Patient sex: M
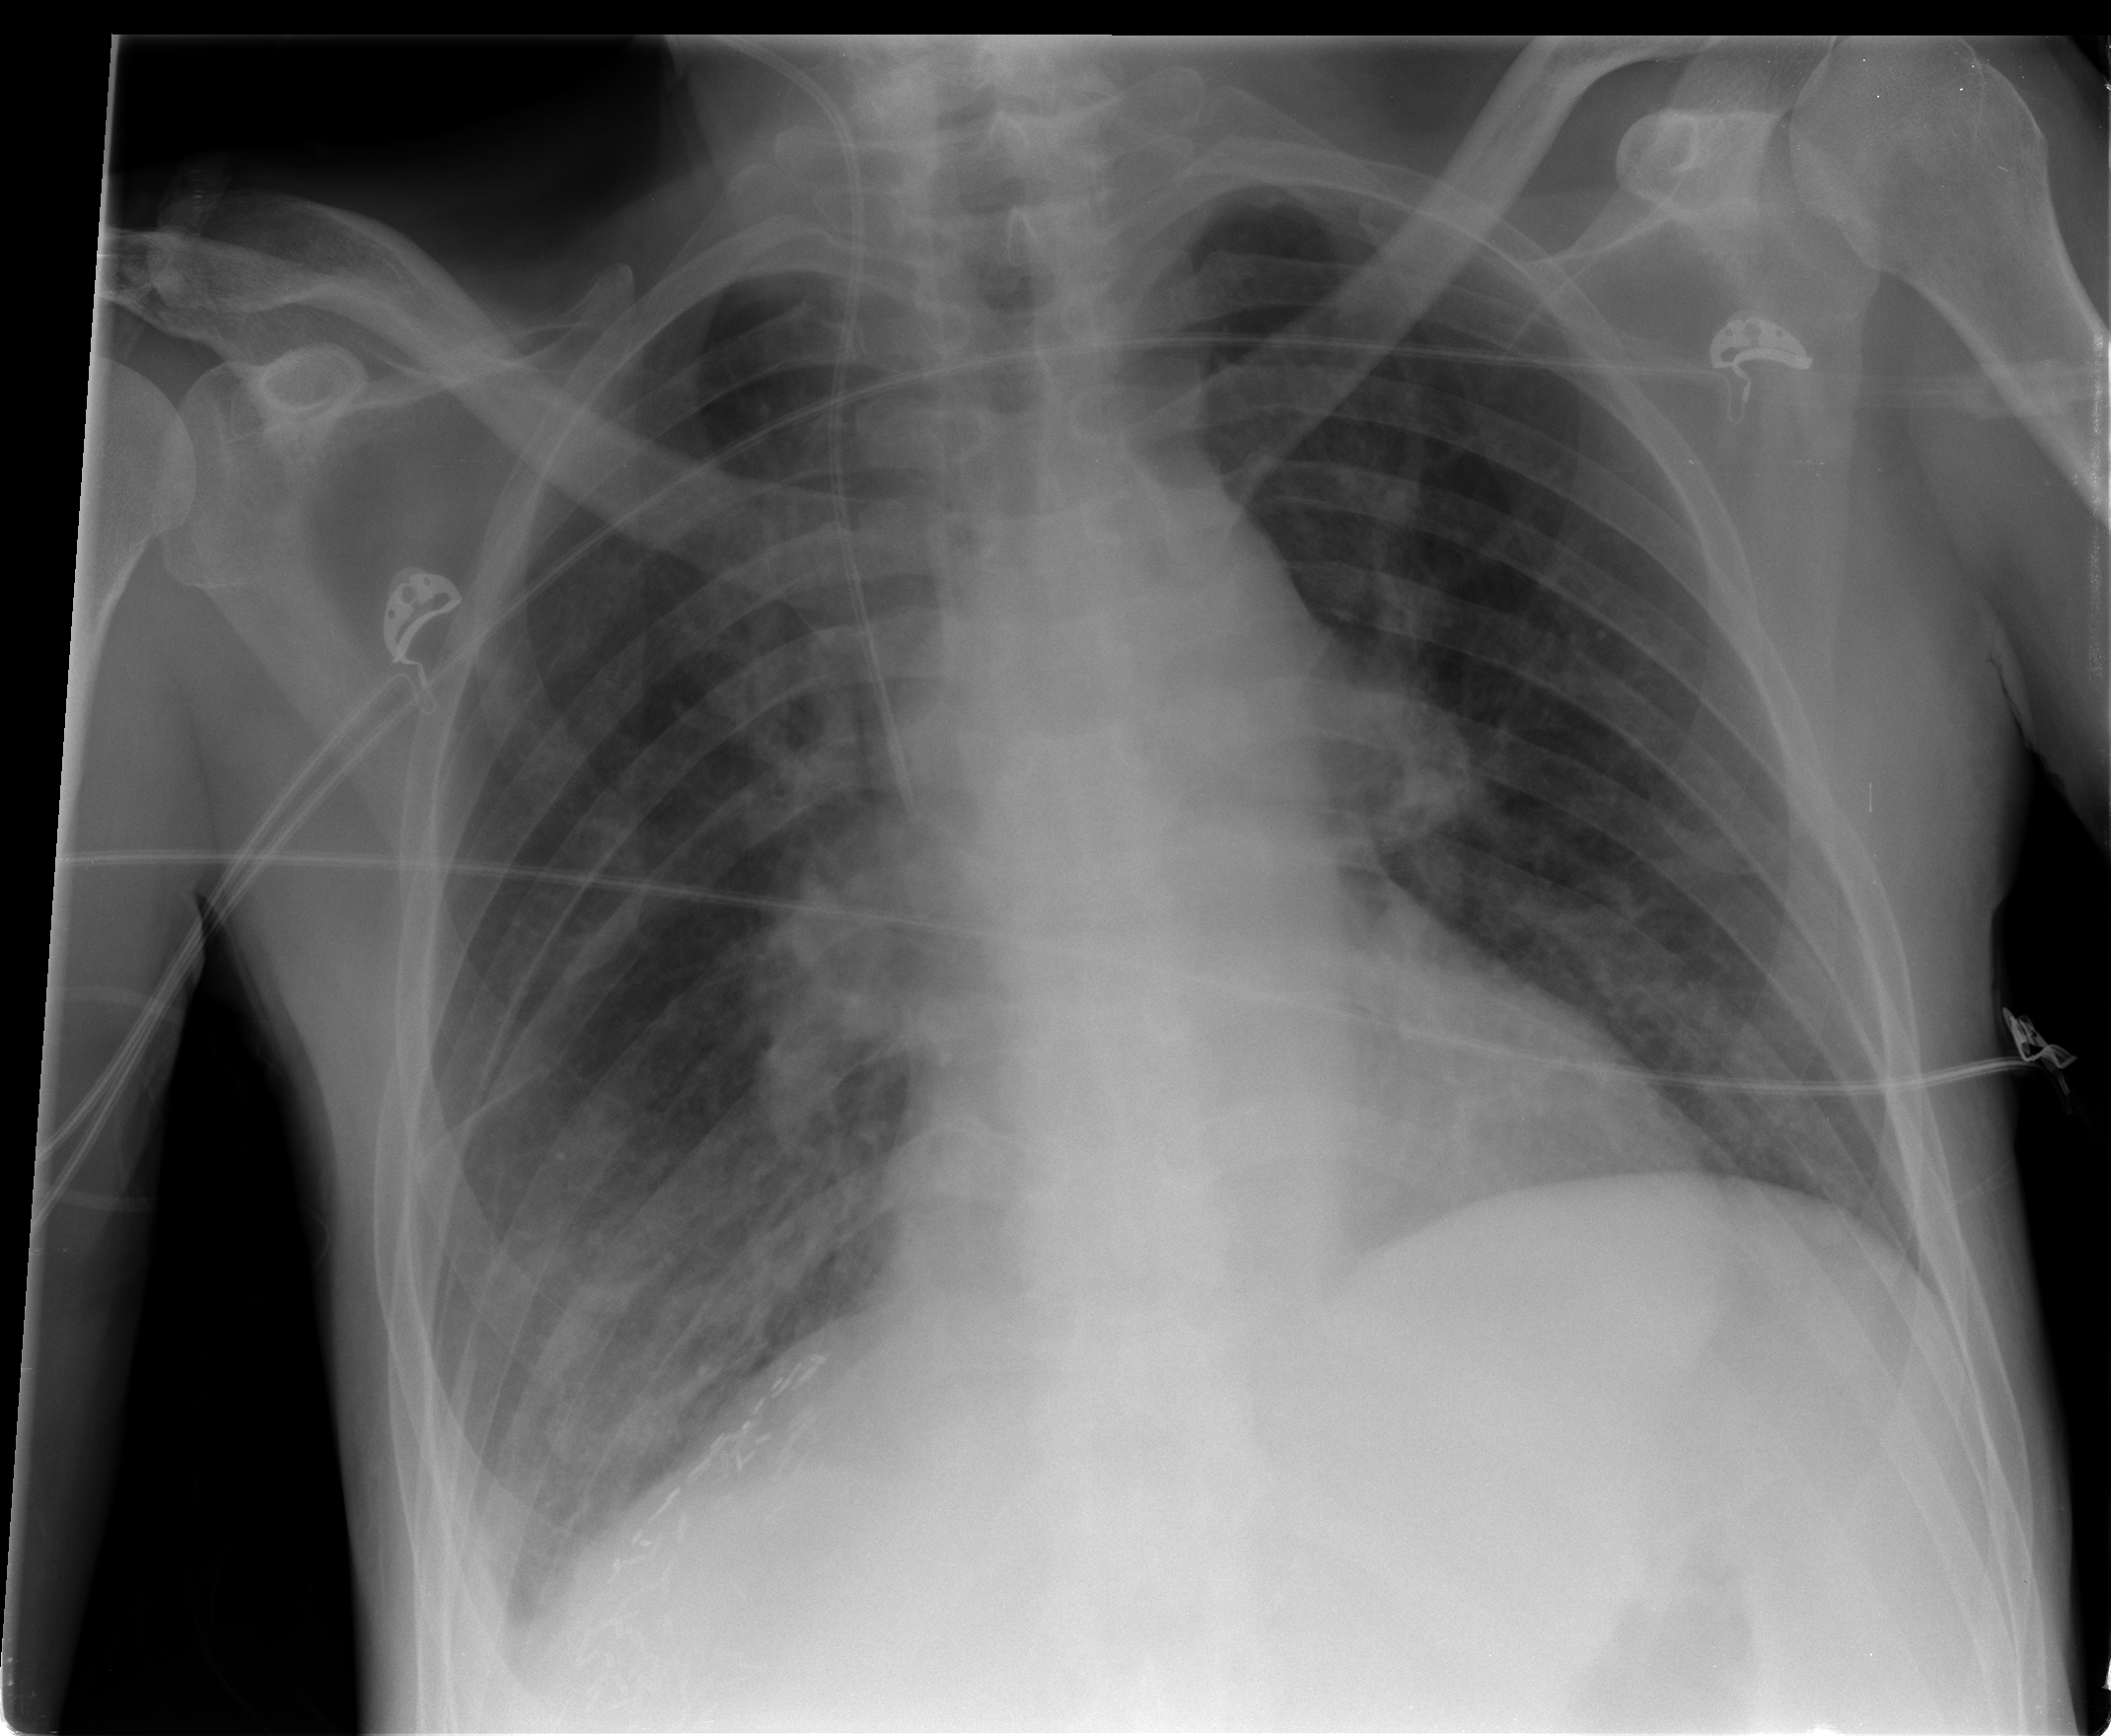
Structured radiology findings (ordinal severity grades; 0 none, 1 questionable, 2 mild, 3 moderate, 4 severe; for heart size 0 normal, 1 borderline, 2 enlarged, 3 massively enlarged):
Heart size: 0
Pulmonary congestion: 0
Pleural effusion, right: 1
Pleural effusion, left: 0
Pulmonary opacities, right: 0
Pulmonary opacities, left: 0
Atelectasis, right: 1
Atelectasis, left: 0